Aerial crown-view tile of a tropical tree (Barro Colorado Island, Panama), acquired 20241014:
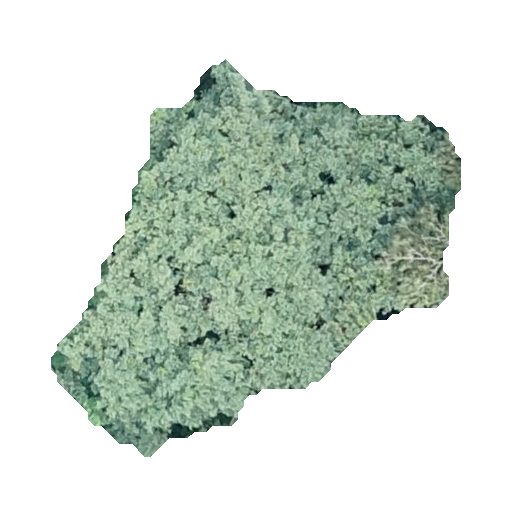
Species: Apeiba membranacea
GBIF accepted scientific name: Apeiba membranacea
Crown area: 149.332 m²